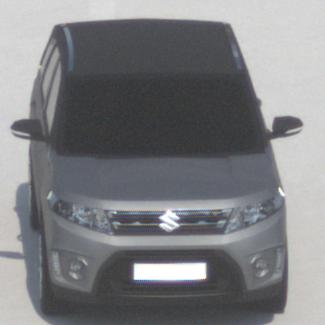
Make: Suzuki
Model: Vitara 1.6
Detailed model: Vitara (LY)
Model produced from: 2015/04
Model produced until: 2018/08
Doors: 5
Color: gray
Road condition: dry road
Daytime: morning or afternoon
Contrast: high contrast